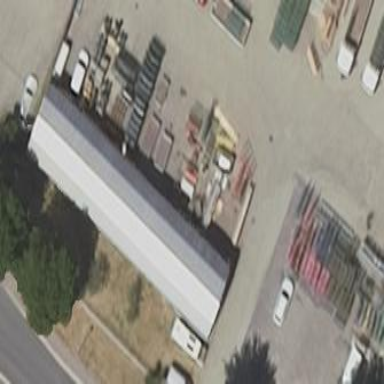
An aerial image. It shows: Shed building.